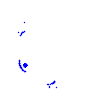
Particle: kaon